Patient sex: M
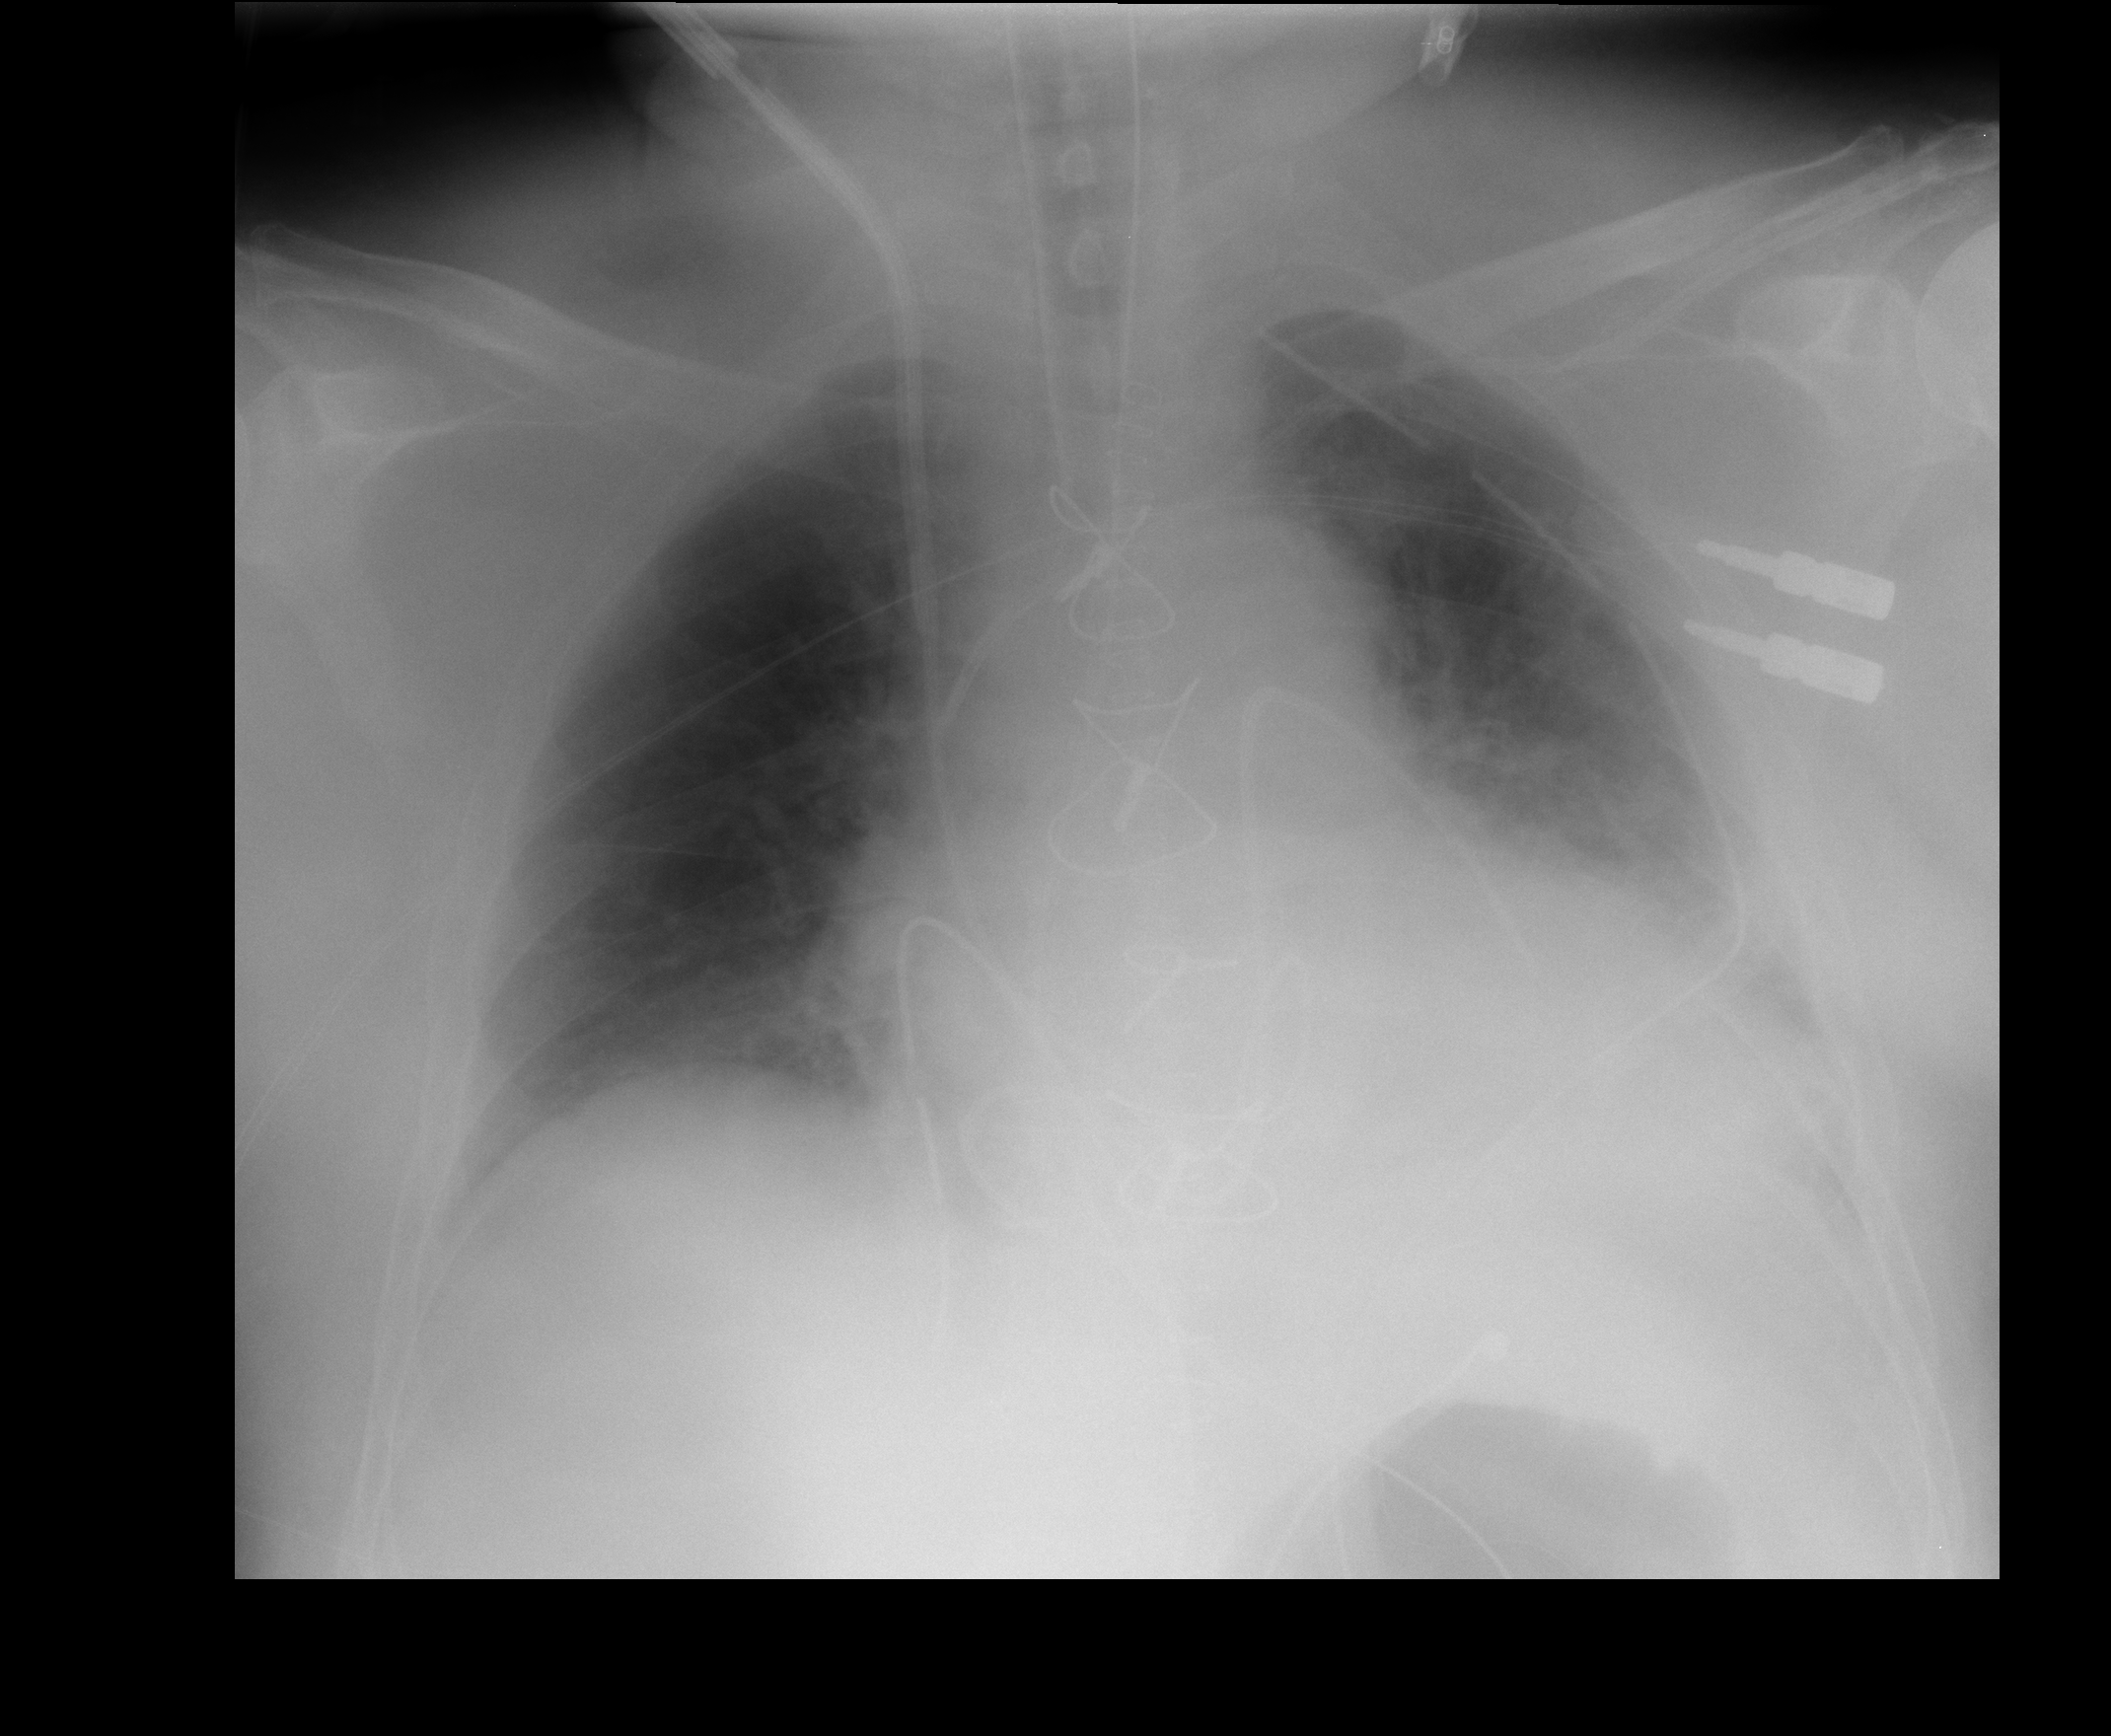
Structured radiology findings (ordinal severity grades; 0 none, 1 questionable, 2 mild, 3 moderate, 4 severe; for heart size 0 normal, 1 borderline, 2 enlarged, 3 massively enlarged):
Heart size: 2
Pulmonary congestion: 2
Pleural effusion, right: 1
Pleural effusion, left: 2
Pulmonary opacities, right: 0
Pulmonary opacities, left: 3
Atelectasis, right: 2
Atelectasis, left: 2